Interaction volume radius: 10 \u00c5
Interaction volume height: 30 \u00c5
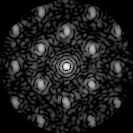
Disorder parameter: 0.432